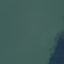
Label: SeaLake